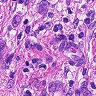
Metastatic tissue present: yes